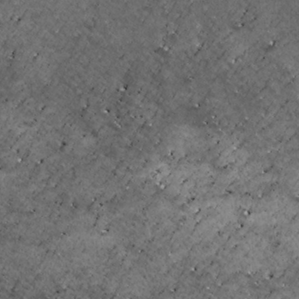
Label: non_frost